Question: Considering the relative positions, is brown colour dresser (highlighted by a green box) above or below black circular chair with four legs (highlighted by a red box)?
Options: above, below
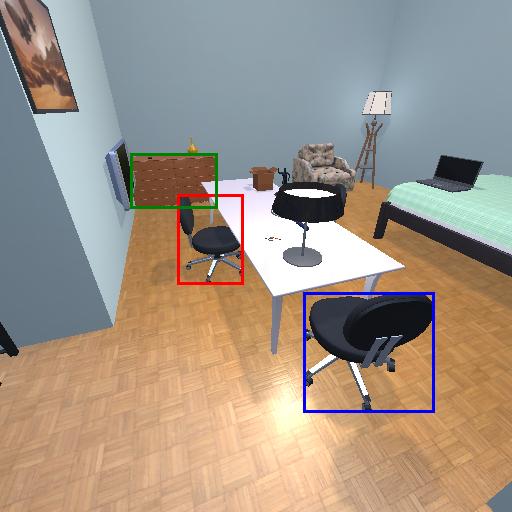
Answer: above